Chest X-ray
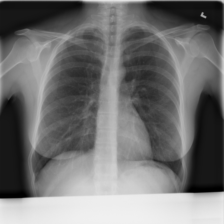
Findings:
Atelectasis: negative
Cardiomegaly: negative
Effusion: negative
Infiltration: negative
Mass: negative
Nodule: negative
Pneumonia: negative
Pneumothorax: negative
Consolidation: negative
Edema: negative
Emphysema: negative
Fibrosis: negative
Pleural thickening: negative
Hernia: negative